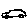
Label: car